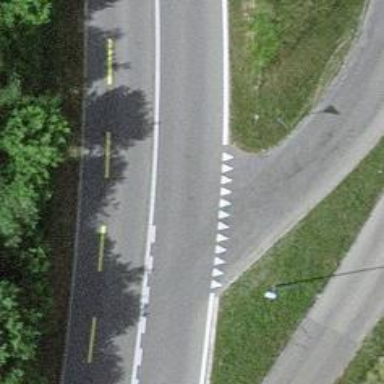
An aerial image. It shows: Road with "give way" sign.